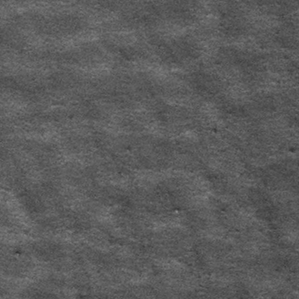
Label: frost